Interaction volume radius: 5 \u00c5
Interaction volume height: 15 \u00c5
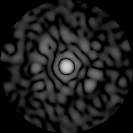
Disorder parameter: 0.8767